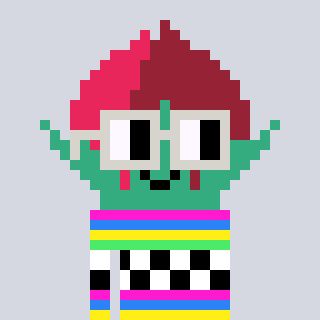
a pixel art character with square light gray glasses, a rosebud-shaped head and a orange-colored body on a cool background